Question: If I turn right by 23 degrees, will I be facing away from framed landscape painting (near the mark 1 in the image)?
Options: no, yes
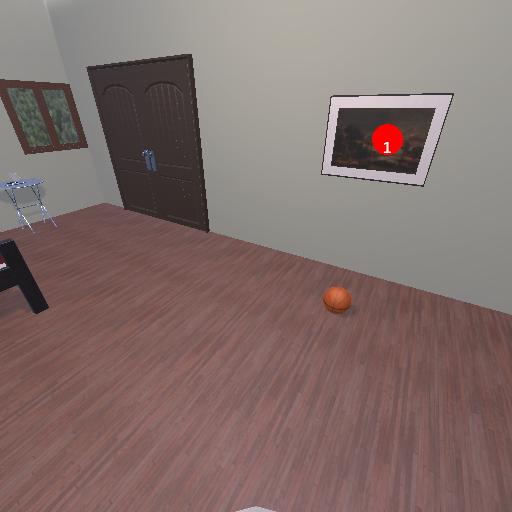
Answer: no